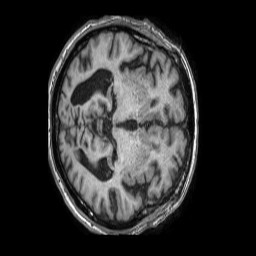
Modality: T1w
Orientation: axial
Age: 66
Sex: male
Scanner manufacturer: philips
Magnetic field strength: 1.5 T
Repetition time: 0.007303 s
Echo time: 0.003319 s